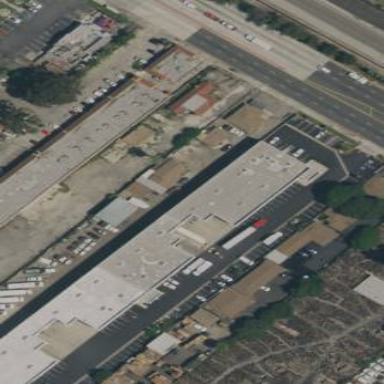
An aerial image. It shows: Industrial building.